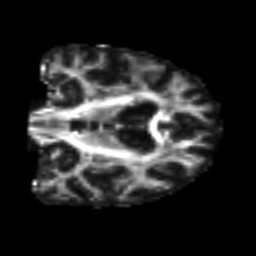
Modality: FA
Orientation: coronal
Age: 71
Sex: male
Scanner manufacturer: siemens
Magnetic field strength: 3 T
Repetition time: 4.999 s
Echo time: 0.07946 s